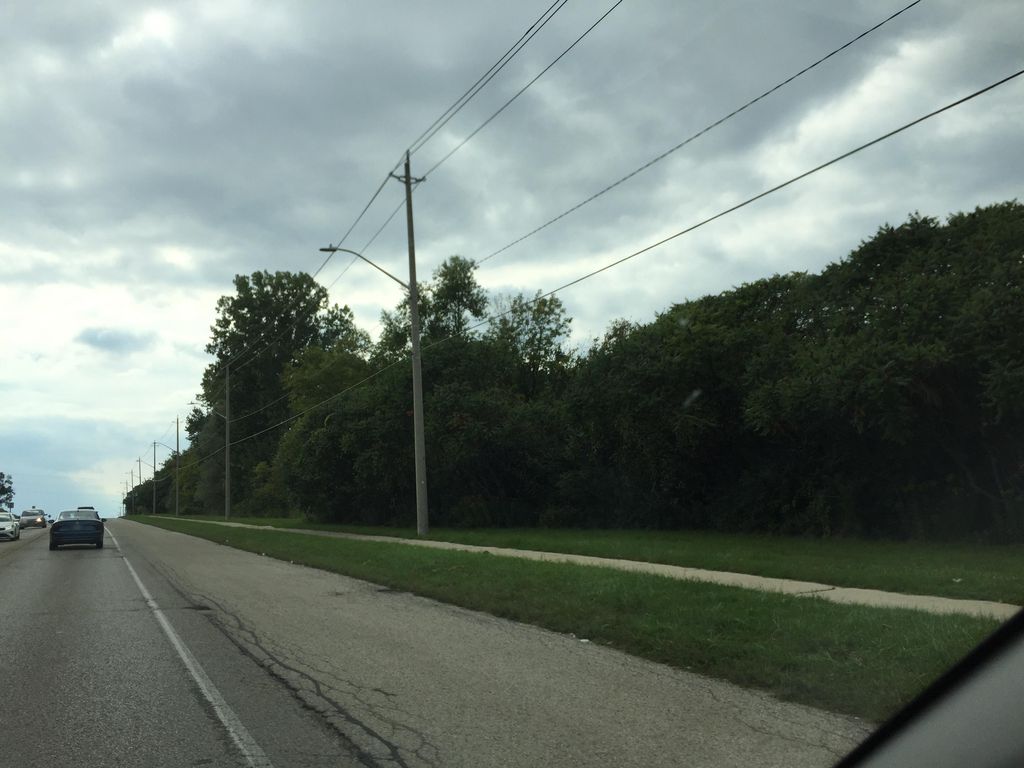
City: kitchener-waterloo